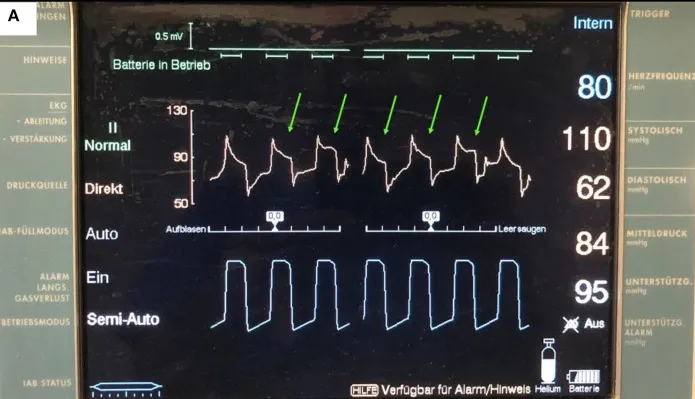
IABP console during LV unloading with V-. ECMO and iVAC2L. The diastolic pressure drop in the aortic pressure (green arrows) is attenuated as pressure increases in the gas chamber of iVAC2L (bottom waveform in blue). LV blood aspirated during systole is then ejected back in the ascending aorta. When the pressure falls in the gas chamber, ejection stops and aortic pressure quickly drops. The magnitude of the attenuation in the pressure drop may oscillate between successive beats due to transitory variations in myocardial conduction, mechanics and loading conditions generated by extra-systoles, arrhythmias or changes in intrathoracic pressure.
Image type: radiology (ultrasound)